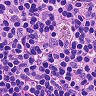
Metastatic tissue present: no